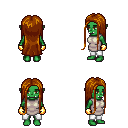
a pixel art fantasy rpg character, female body template, orc, green skin, white tunic, white pants, brunette extra-long hairstyle, gold gloves, four views (front, back, left, right), 2x2 character sprite sheet, small pixel art, hard edges, no anti-aliasing